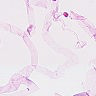
Metastatic tissue present: no